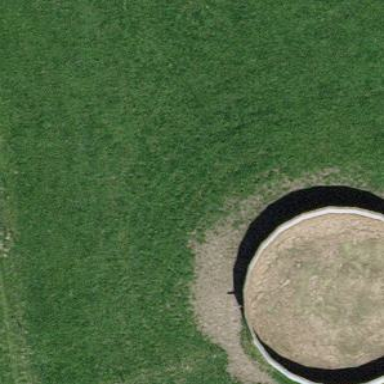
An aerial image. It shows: Storage tank with man-made structure.